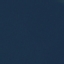
Land use / land cover: SeaLake